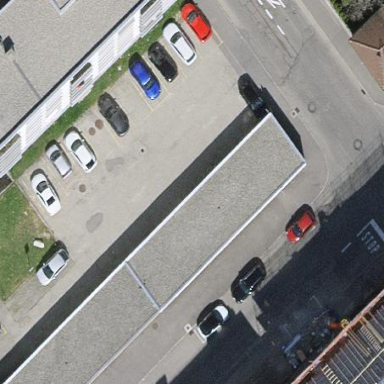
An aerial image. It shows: Group of garages.